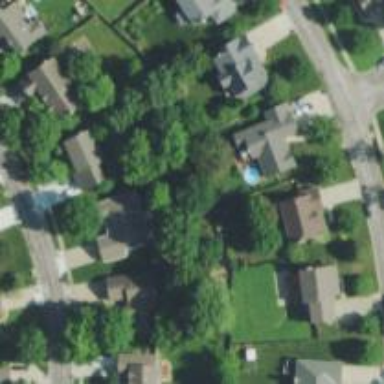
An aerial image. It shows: This residential area consists of single-family homes.